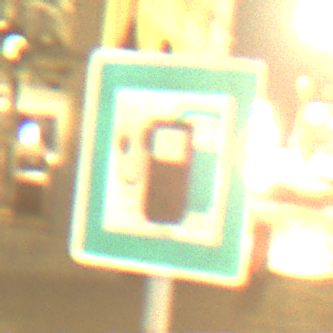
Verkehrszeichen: LadestationFuerElektrofahrzeuge
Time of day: Night
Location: Outdoor (Urban)
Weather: Overcast
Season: NotSpecified
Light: Artificial